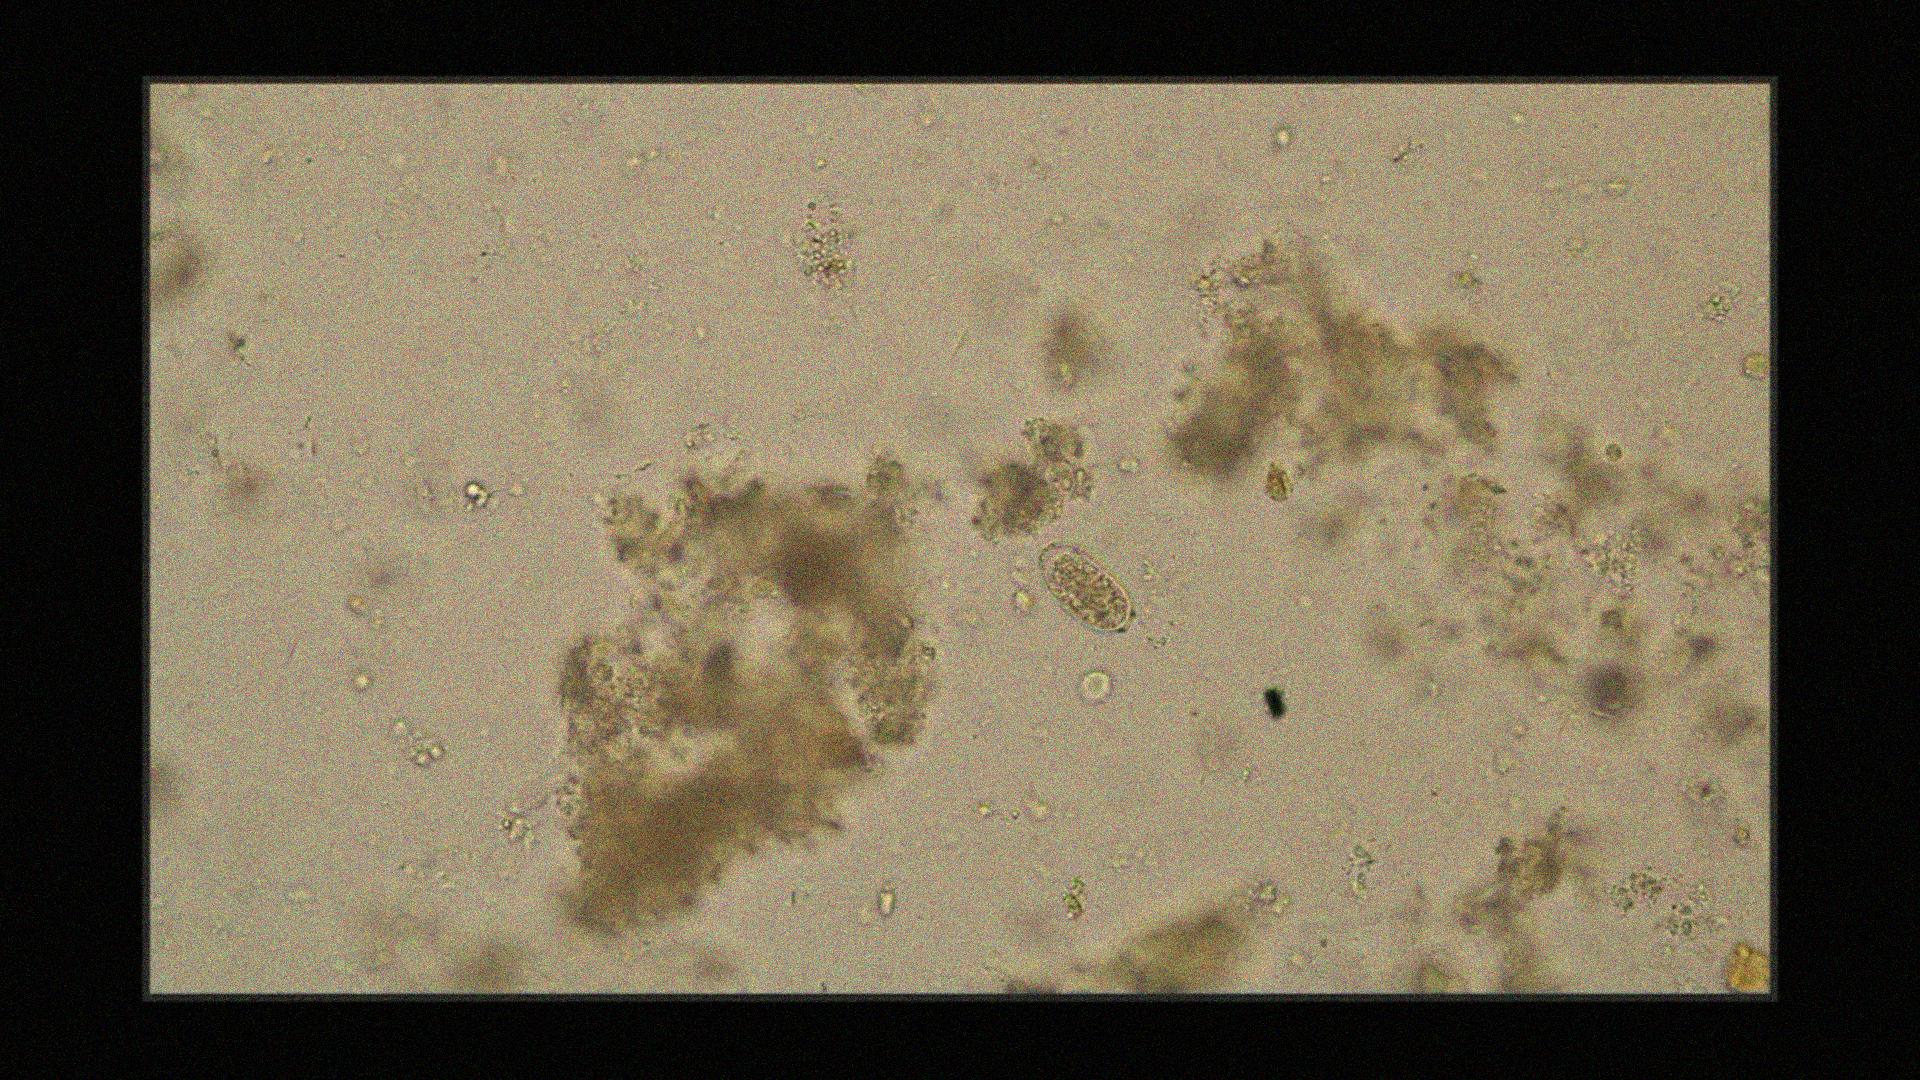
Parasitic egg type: Capillaria philippinensis